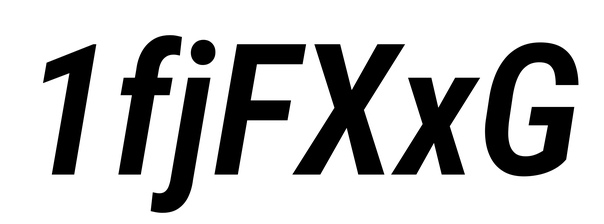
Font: Roboto-Italic_Condensed_SemiBold_Italic